Question: It looks like I was not the only one trying to avoid javascript altogether for a solution with OAuth 2.0 serverside. People could do everything but they couldn't logout:
<URL>
<URL>
<URL>
The <URL> for OAuth 2.0 with Facebook says:
> You can log a user out of their Facebook session by directing them to
the following URL:<URL>YOUR_URL must be a URL in your site domain, as defined in the
Developer App.
I wanted to do everything serverside and I found that the suggested way to link leaves the cookie so that the logout link doesn't work:
'https://www.facebook.com/logout.php?next=http://{{host}}&access_token={{current_user.access_token}}'
It does redirect but it doesn't log the user out of my website. It seemed like a Heisenbug since this was changing to me and there was not much documentation. I anyway seemed to be able to achieve the functionality with a handler that manipulates the cookie so that in effect the user is logged out:
'''
class LogoutHandler(webapp2.RequestHandler):
def get(self):
current_user = main.get_user_from_cookie(self.request.cookies, facebookconf.FACEBOOK_APP_ID, facebookconf.FACEBOOK_APP_SECRET)
if current_user:
graph = main.GraphAPI(current_user["access_token"])
profile = graph.get_object("me")
accessed_token = current_user["access_token"]
self.set_cookie("fbsr_" + facebookconf.FACEBOOK_APP_ID, None, expires=time.time() - 86400)
self.redirect("https://www.facebook.com/logout.php?next=http://%s&access_token=%s" get_host(), accessed_token)
def set_cookie(self, name, value, expires=None):
if value is None:
value = 'deleted'
expires = datetime.timedelta(minutes=-50000)
jar = Cookie.SimpleCookie()
jar[name] = value
jar[name]['path'] = '/'
if expires:
if isinstance(expires, datetime.timedelta):
expires = datetime.datetime.now() + expires
if isinstance(expires, datetime.datetime):
expires = expires.strftime('%a, %d %b %Y %H:%M:%S')
jar[name]['expires'] = expires
self.response.headers.add_header(*jar.output().split(': ', 1))
def get_host(self):
return os.environ.get('HTTP_HOST', os.environ['SERVER_NAME'])
'''
So mapping the handler to /auth/logout and setting this to the link effectively logs the user out of my site (but I'm not sure about logging the user out of facebook, hopefully and untested)
Some other parts of my code is handling the OAuth tokens and cookie lookups for the Oauth communication:
'''
def get(self):
fbuser=None
profile = None
access_token = None
accessed_token = None
logout = False
if self.request.get('code'):
args = dict(
code = self.request.get('code'),
client_id = facebookconf.FACEBOOK_APP_ID,
client_secret = facebookconf.FACEBOOK_APP_SECRET,
redirect_uri = 'self.get_host()/',
)
file = urllib.urlopen("https://graph.facebook.com/oauth/access_token?" + urllib.urlencode(args))
try:
token_response = file.read()
finally:
file.close()
access_token = cgi.parse_qs(token_response)["access_token"][-1]
graph = main.GraphAPI(access_token)
user = graph.get_object("me") #write the access_token to the datastore
fbuser = main.FBUser.get_by_key_name(user["id"])
logging.debug("fbuser "+fbuser.name)
if not fbuser:
fbuser = main.FBUser(key_name=str(user["id"]),
id=str(user["id"]),
name=user["name"],
profile_url=user["link"],
access_token=access_token)
fbuser.put()
elif fbuser.access_token != access_token:
fbuser.access_token = access_token
fbuser.put()
current_user = main.get_user_from_cookie(self.request.cookies, facebookconf.FACEBOOK_APP_ID, facebookconf.FACEBOOK_APP_SECRET)
if current_user:
graph = main.GraphAPI(current_user["access_token"])
profile = graph.get_object("me")
accessed_token = current_user["access_token"]
'''
I didn't make a loginhandler since login basically is the code above at my root request handler. My user class is as follows:
'''
class FBUser(db.Model):
id = db.StringProperty(required=True)
created = db.DateTimeProperty(auto_now_add=True)
updated = db.DateTimeProperty(auto_now=True)
name = db.StringProperty(required=True)
profile_url = db.StringProperty()
access_token = db.StringProperty(required=True)
name = db.StringProperty(required=True)
picture = db.StringProperty()
email = db.StringProperty()
'''
I mocked together two basic providers

And I use the variable current_user for the facebook user and the variable user for the google user and the variable fbuser for a user who is logging in and therefore has no cookie match.
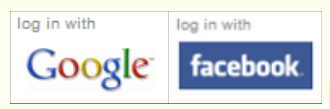
Answer: I believe you are meant to keep track of authentication on your website for yourself.
You have to unset the cookie for site yourself.
At most, it will invalidate the facebook access token, if it is a session only token and not an offline access token.